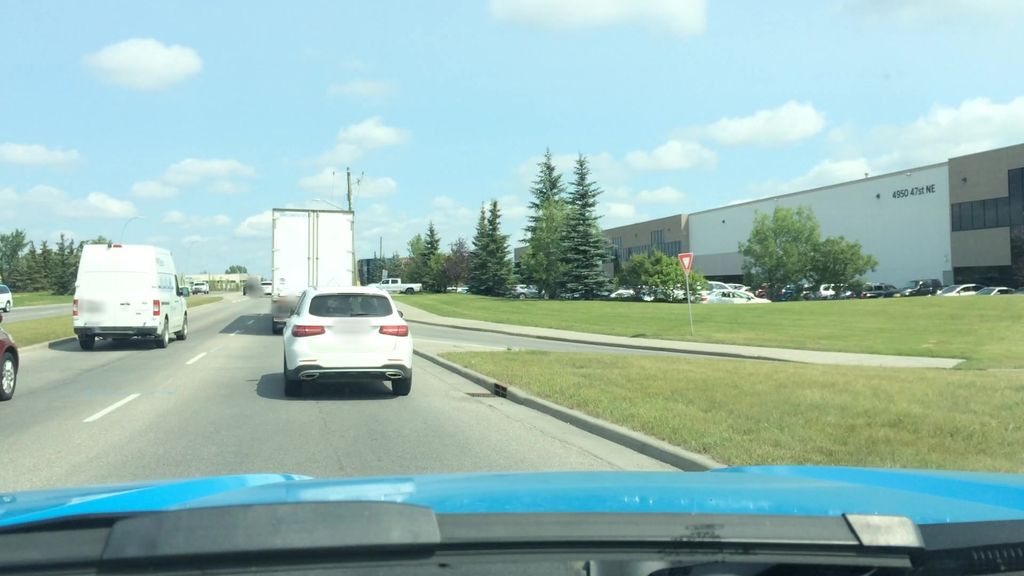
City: calgary